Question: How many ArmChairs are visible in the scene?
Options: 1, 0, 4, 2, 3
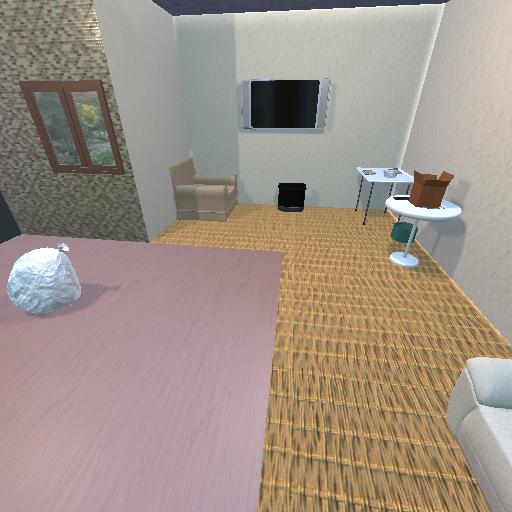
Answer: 1